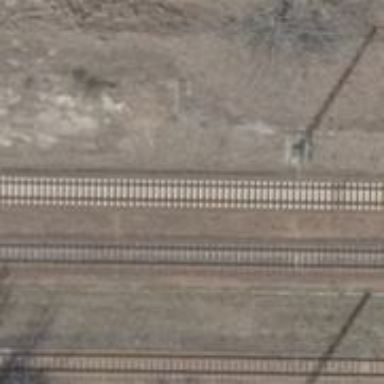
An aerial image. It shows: Railway service station.